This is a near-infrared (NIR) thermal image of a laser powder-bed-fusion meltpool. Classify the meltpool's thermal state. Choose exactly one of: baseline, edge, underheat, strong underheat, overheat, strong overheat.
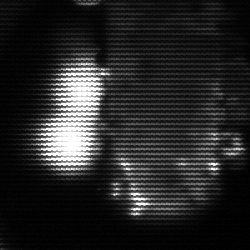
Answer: strong underheat